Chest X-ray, AP view. Patient: 48 years old, sex F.
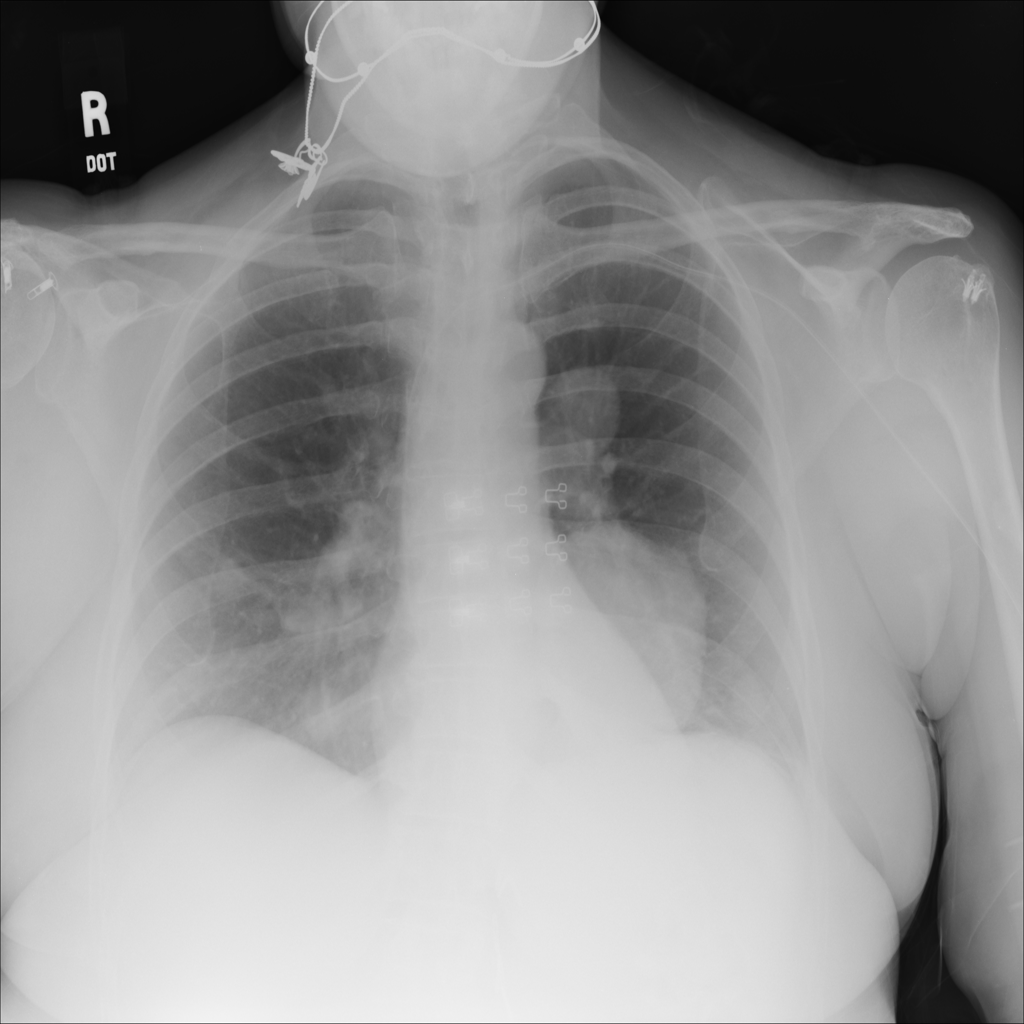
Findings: Mass